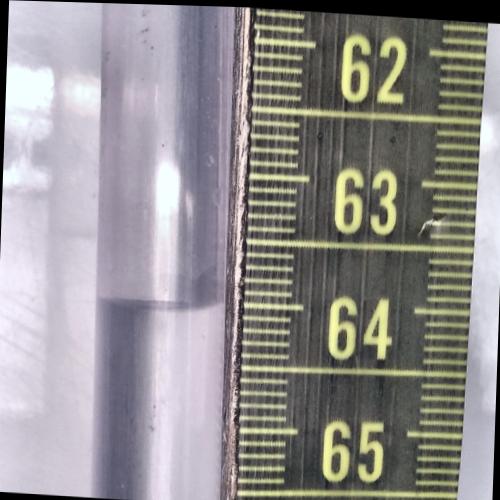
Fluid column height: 64.0 cm